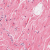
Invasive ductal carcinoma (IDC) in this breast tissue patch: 0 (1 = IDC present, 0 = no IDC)